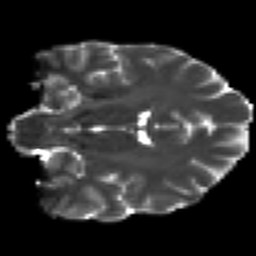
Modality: T2w
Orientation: coronal
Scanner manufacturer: siemens
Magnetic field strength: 3 T
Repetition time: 7.8 s
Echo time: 0.09 s